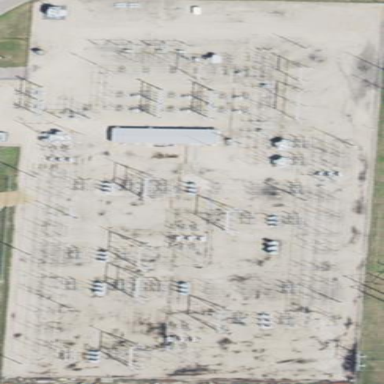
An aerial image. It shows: Power substation surrounded by fence.